Question: I'm trying to plot 63 years of monthly data and some labels are repeating (indicated by arrows), illustrated by the following figure:

In order to handle x-labels, I used the following code:
'''
xdate = datenum (datestring2, 'yyyy/mm');
plot (xdate,data1.data(:,4), 'b', xdate,data1.data(:,6),'r', ...
xdate,data1.data(:,8),'k', xdate,data1.data(:,10),'g');
xtic=xdate(1):12:xdate(end);
set(gca,'XTick',xtic);
datetick('x', 'mm/yyyy', 'keepticks');
'''
How can I solve that issue?
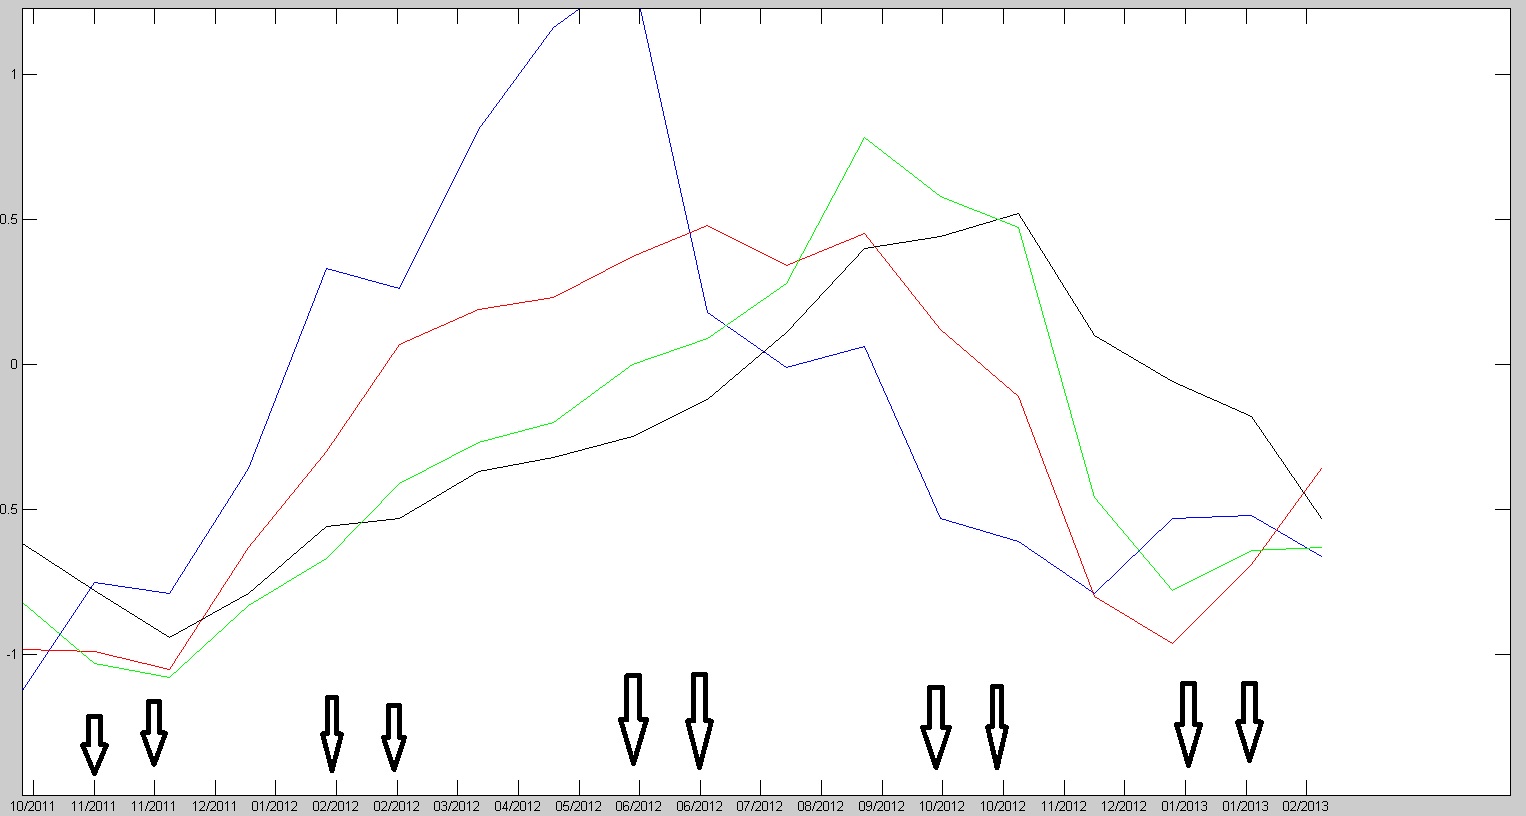
Answer: You can exploit the <URL>:
'''
out = datenum(2000,1:14,1);
'''
Let's verify:
'''
datestr(out)
ans =
01-Jan-2000
01-Feb-2000
01-Mar-2000
01-Apr-2000
01-May-2000
01-Jun-2000
01-Jul-2000
01-Aug-2000
01-Sep-2000
01-Oct-2000
01-Nov-2000
01-Dec-2000
01-Jan-2001
01-Feb-2001
'''
Now set them as 'Xtick':
'''
set(gca,'Xtick',out)
'''
'''
% Provide example initial and final date
in = '20100324';
fi = '20130215';
% Decompose with datevec, count number of months, and skip one month if day > 1
infi = datevec({in,fi},'yyyymmdd');
nmonths = diff(infi(:,1:2))*[12 1]' + infi(1,2);
skipone = infi(1,3) ~= 1;
% Calculate dates
out = datenum(infi(1), (infi(1,2) + skipone):nmonths, 1);
'''